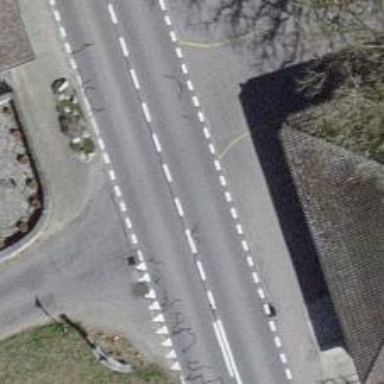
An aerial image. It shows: Secondary road.